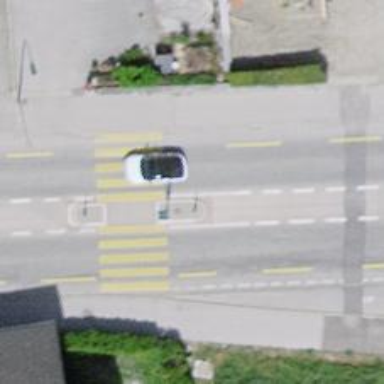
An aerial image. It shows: Marked footway crossing with island.